Question: I am new to Amazon EC2 and trying to configure it. I have created the instances and trying to connect. I am getting the error as "Disconnected : No supported authentication methods available (server sent :publickey)".
I have got the keypair from EC2 Management console and have used putty gen to generate private key file(PPK).
Kindly assist to resolve.
I have already referred <URL> but couldn't get my problem resolved.
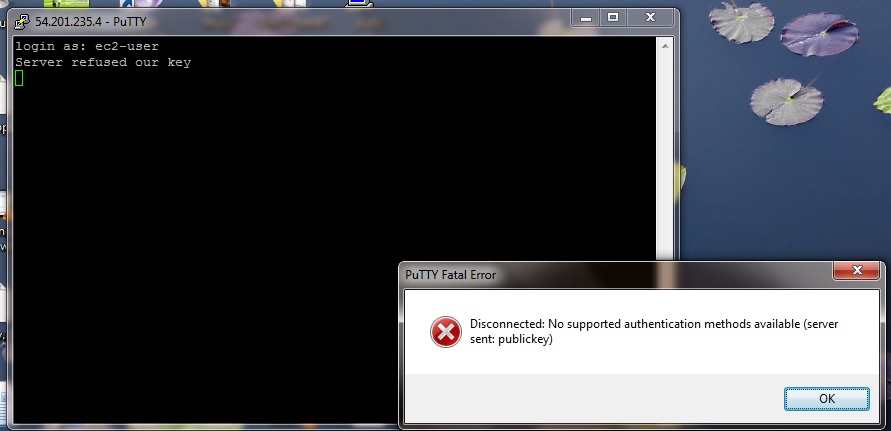
Answer: For the record, the usual default username in EC2 for these Linux distro:
- - -
To access the instance through a browser, make sure you <URL> to allow port 80 and port 443 inbound.